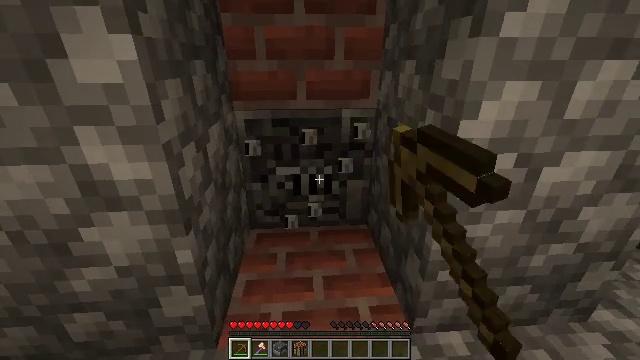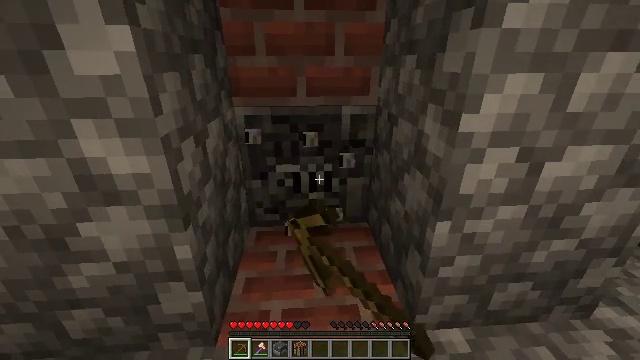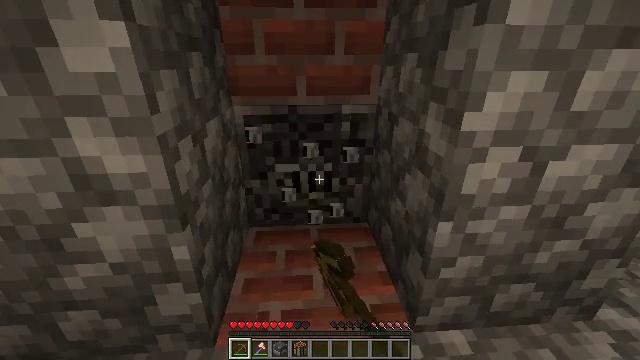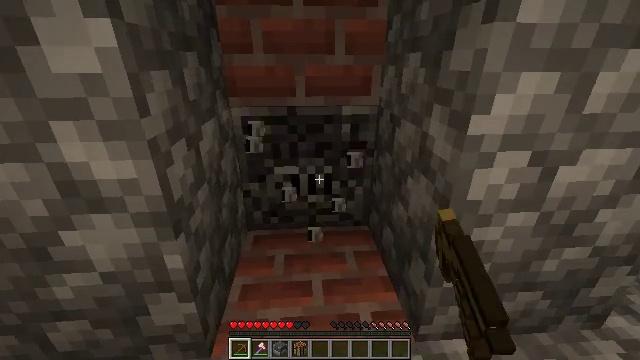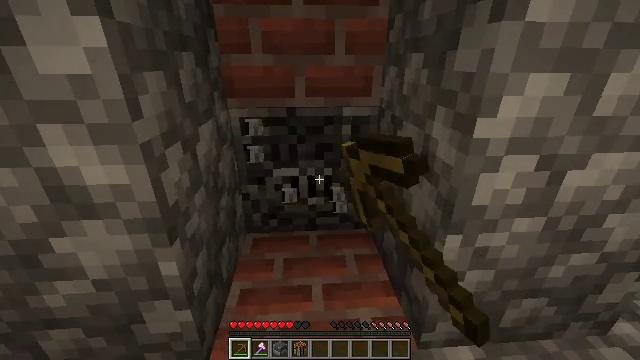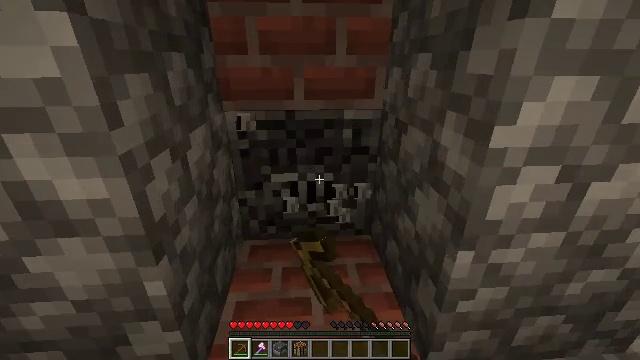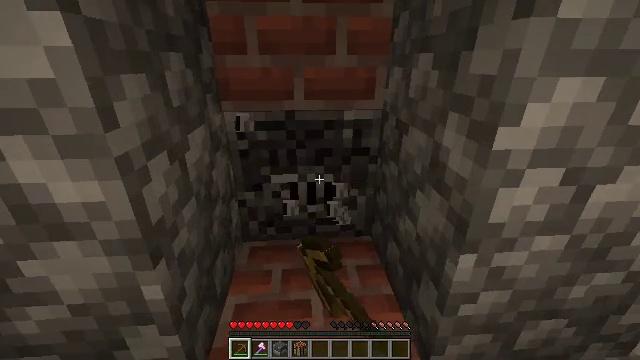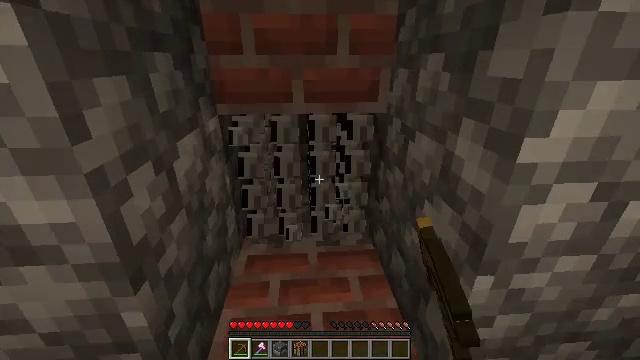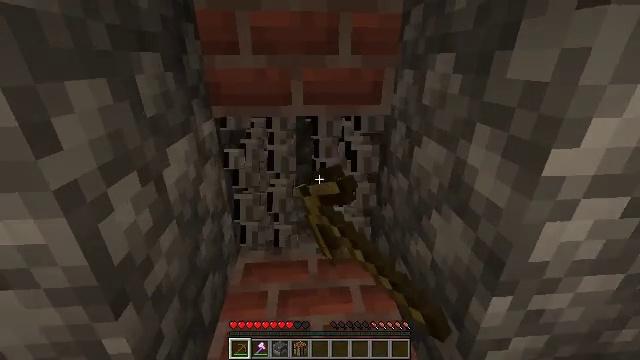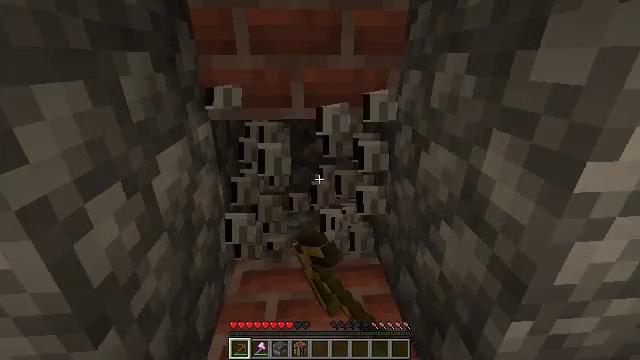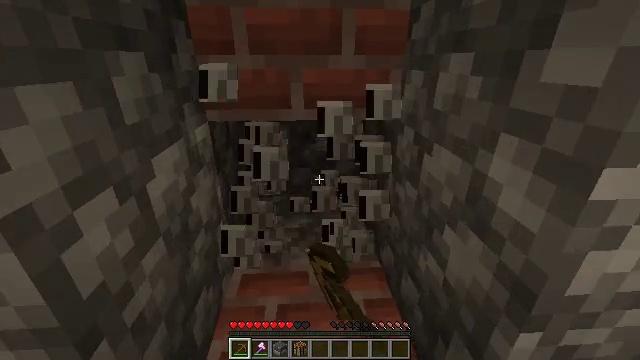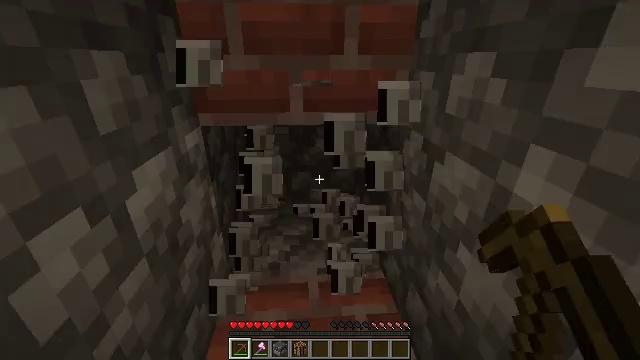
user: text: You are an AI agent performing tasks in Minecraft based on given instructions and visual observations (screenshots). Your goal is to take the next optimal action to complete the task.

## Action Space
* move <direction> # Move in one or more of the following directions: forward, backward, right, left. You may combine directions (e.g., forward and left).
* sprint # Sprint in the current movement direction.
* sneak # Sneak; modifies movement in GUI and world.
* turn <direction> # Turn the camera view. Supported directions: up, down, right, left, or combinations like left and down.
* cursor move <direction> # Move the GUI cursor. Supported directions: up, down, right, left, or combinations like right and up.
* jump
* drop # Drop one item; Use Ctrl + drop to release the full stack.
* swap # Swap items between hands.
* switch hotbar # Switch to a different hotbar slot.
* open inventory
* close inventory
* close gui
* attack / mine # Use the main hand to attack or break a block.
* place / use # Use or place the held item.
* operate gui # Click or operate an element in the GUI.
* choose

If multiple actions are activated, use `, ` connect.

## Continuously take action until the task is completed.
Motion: motion action
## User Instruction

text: Break the blast furnace block.
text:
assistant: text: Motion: sneak, attack / mine
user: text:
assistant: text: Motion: move forward, sneak, attack / mine
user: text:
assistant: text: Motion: move forward, sneak, attack / mine
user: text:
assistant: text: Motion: move forward, sneak, attack / mine
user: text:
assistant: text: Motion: move forward, sneak, attack / mine
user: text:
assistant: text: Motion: move forward, sneak, attack / mine
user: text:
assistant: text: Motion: move forward, sneak, attack / mine
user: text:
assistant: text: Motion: move forward, sneak, attack / mine
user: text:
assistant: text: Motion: move forward, sneak, attack / mine
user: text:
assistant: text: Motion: move forward, sneak, attack / mine
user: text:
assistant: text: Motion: move forward, sneak, attack / mine
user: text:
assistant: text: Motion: sneak, attack / mine